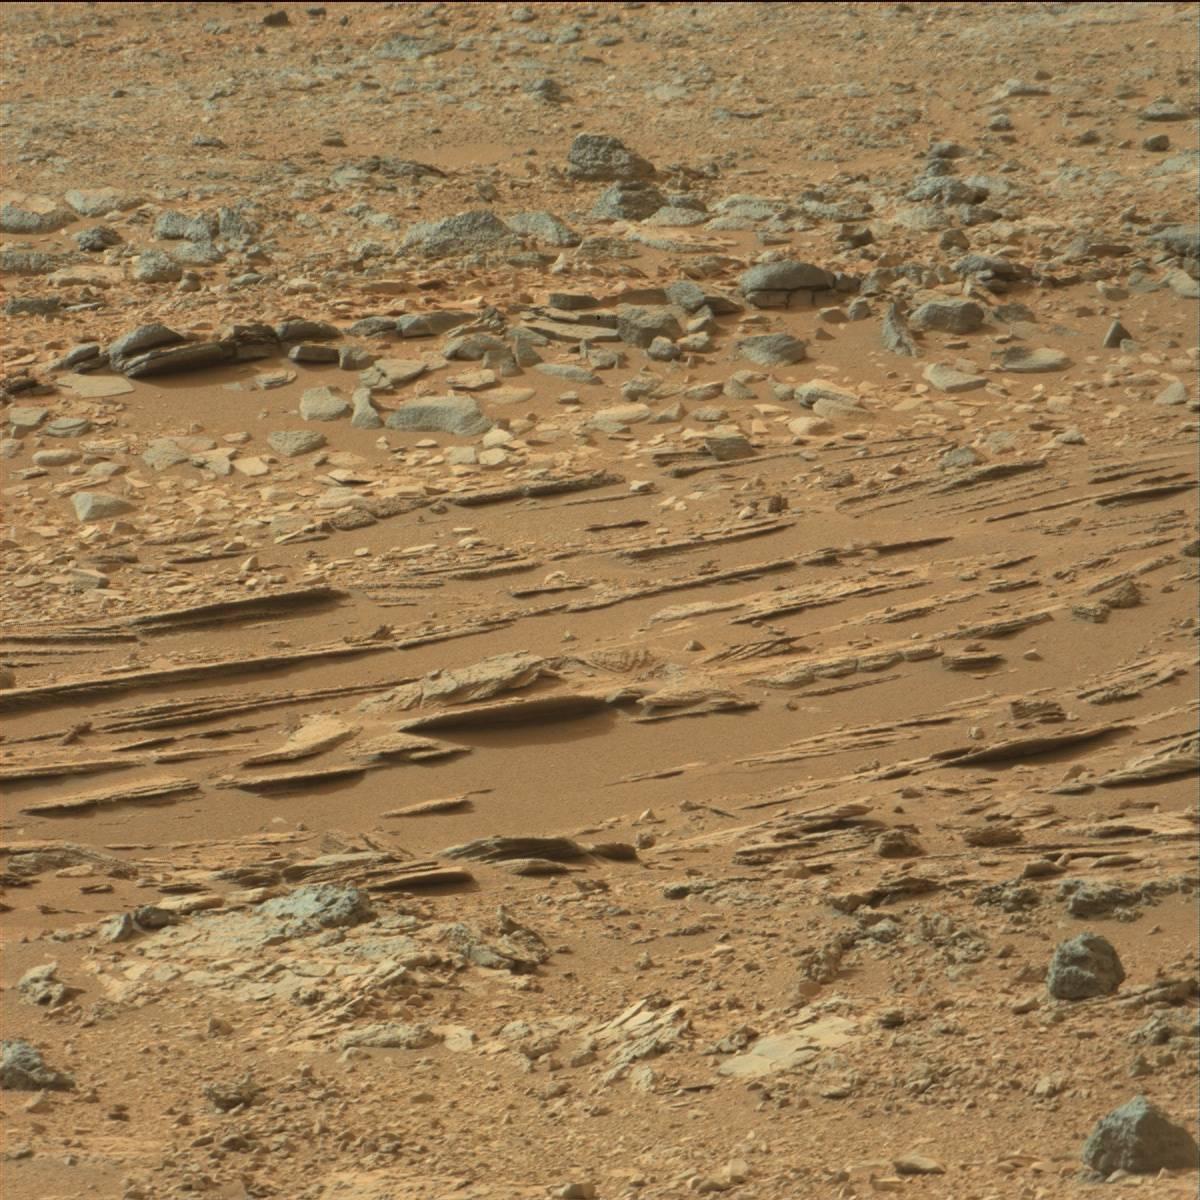
Terrain classes present: Bedrock, Rock, Sand / Soil